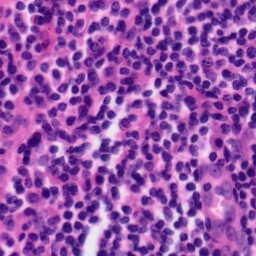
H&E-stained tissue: Tonsil